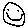
Label: smiley face